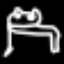
Label: frog